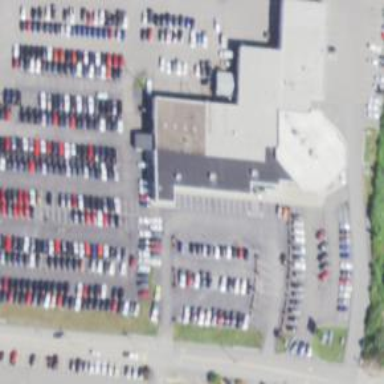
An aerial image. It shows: Retail building housing car shop.